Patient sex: M
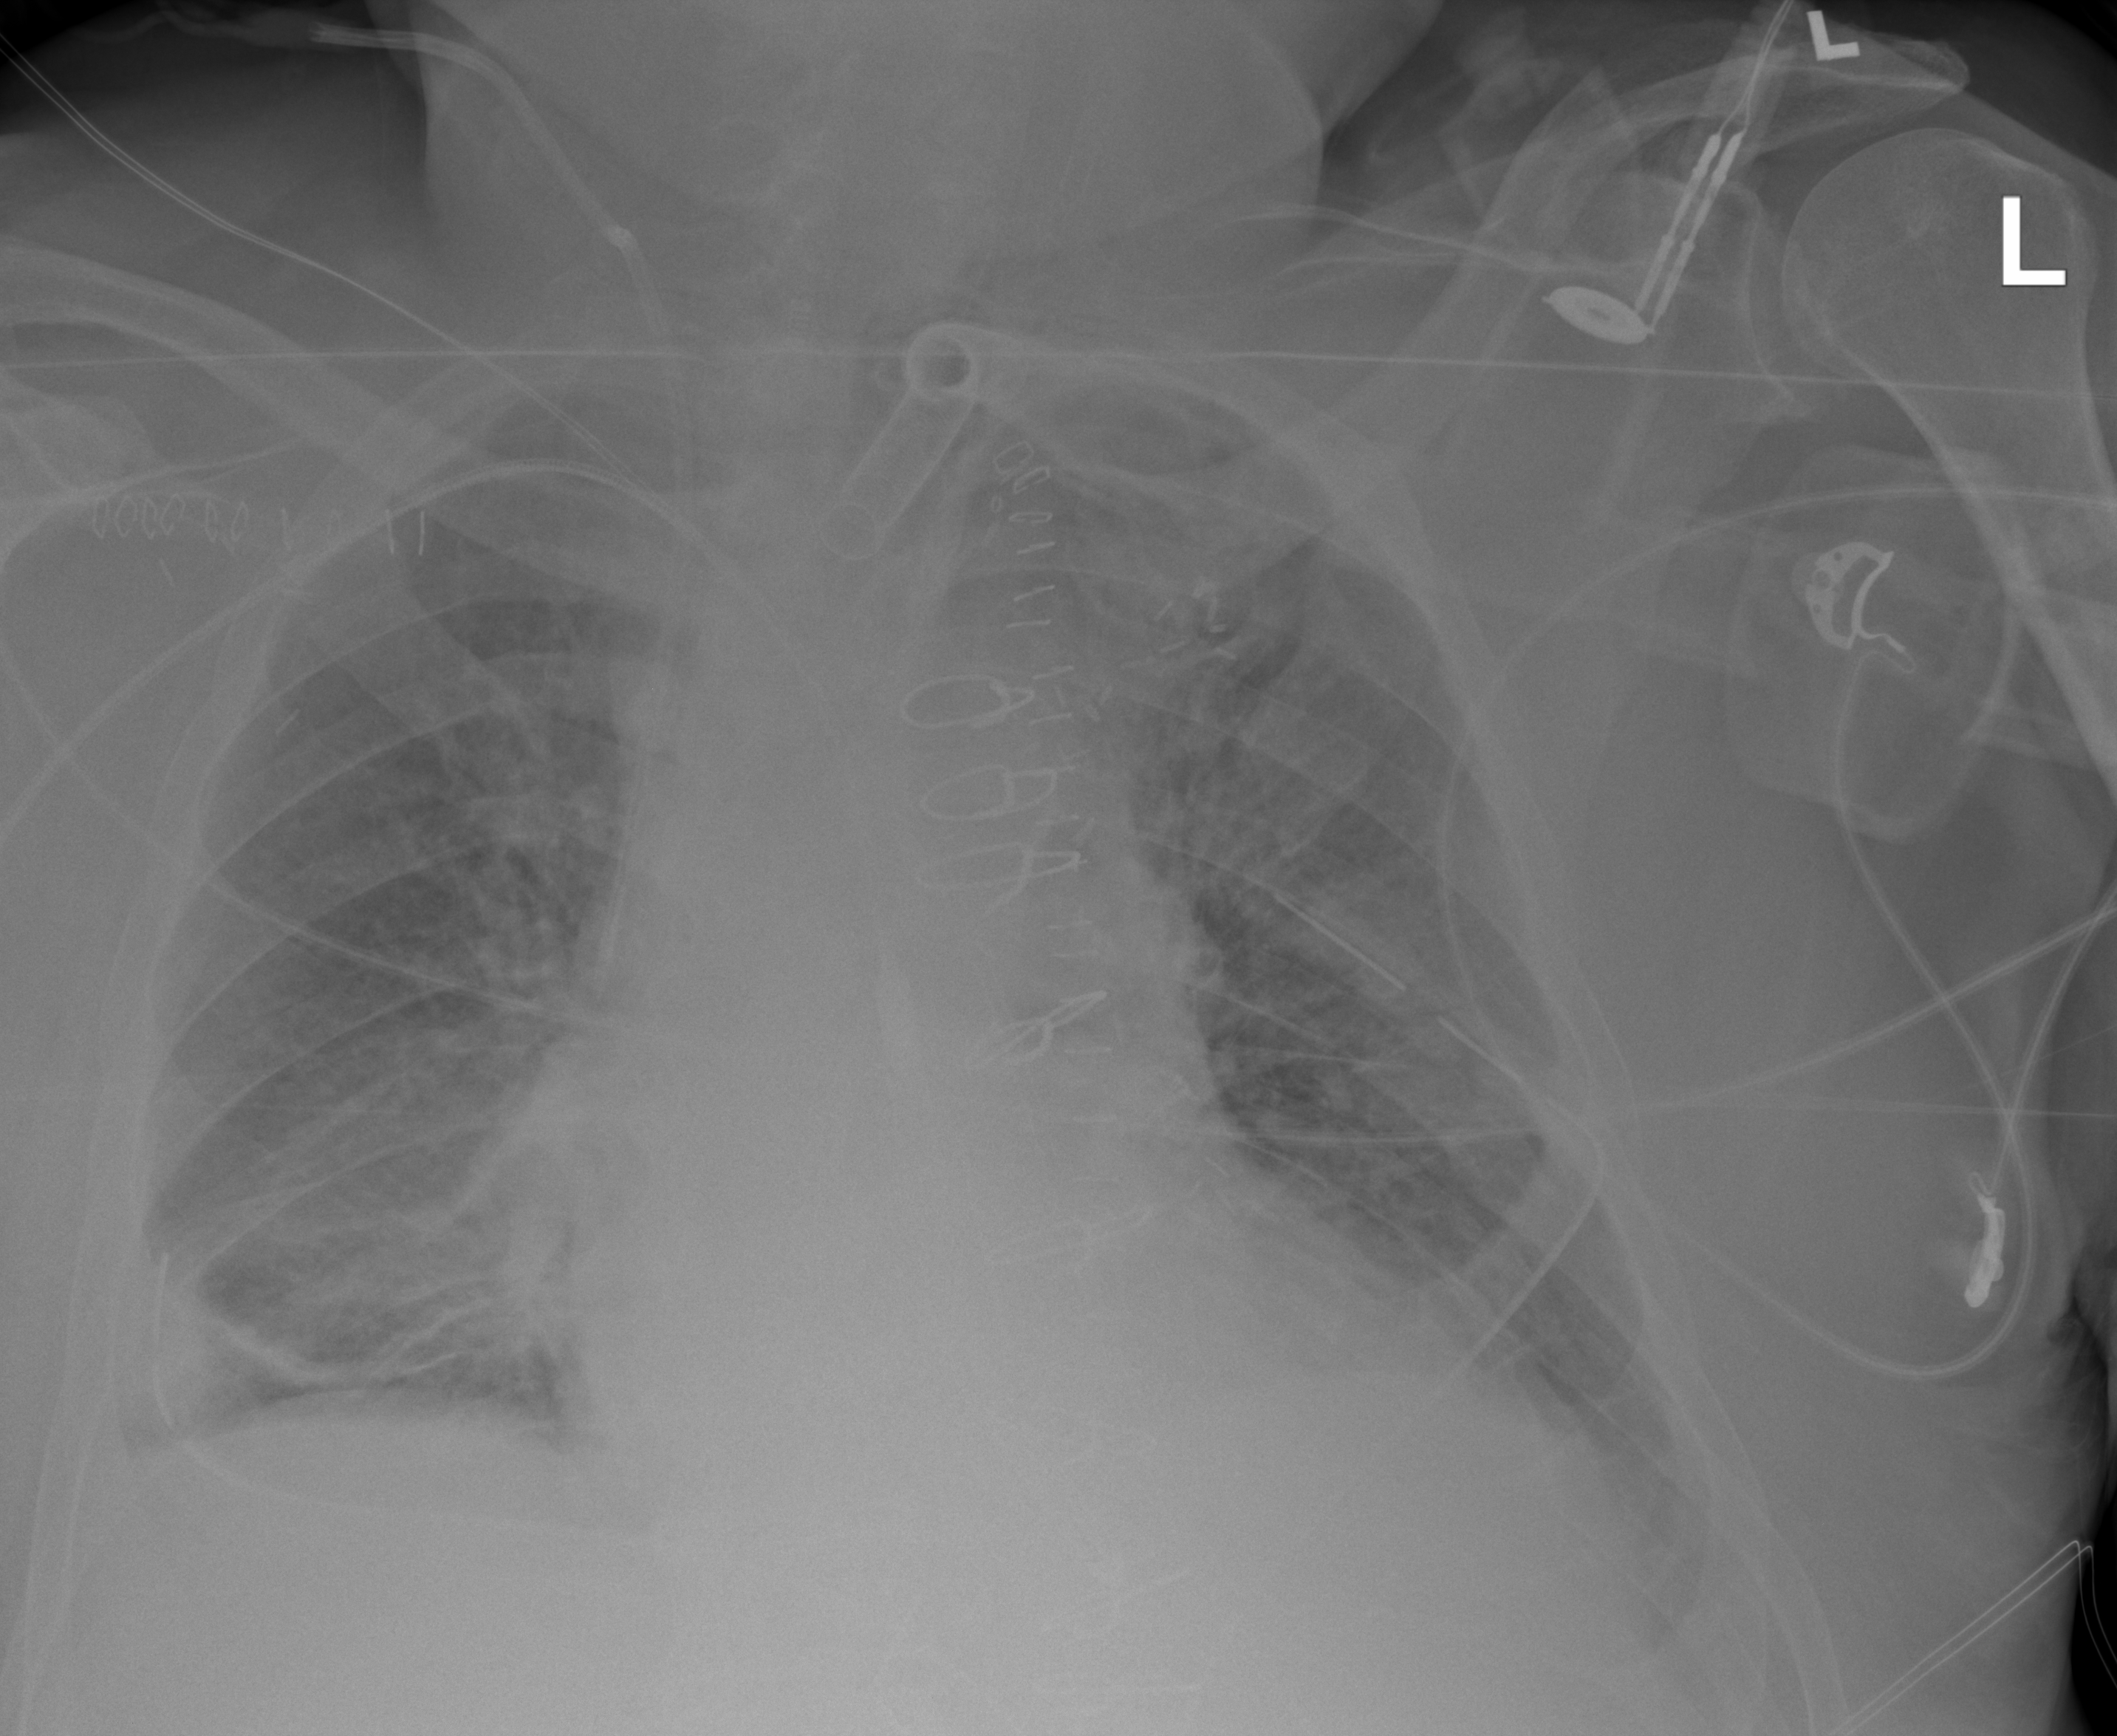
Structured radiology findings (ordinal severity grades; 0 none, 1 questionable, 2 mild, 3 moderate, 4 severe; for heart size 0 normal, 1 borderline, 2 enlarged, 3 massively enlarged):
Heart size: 2
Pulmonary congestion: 2
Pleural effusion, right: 1
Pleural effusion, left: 0
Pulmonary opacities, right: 2
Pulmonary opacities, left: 2
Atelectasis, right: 3
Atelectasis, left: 2